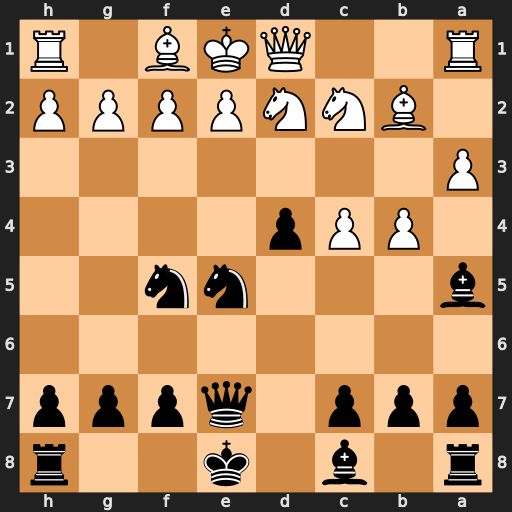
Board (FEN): r1b1k2r/ppp1qppp/8/b3nn2/1PPp4/P7/1BNNPPPP/R2QKB1R
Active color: b
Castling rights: KQkq
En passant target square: -
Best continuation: Nd3#